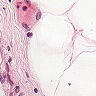
Metastatic tissue present: no